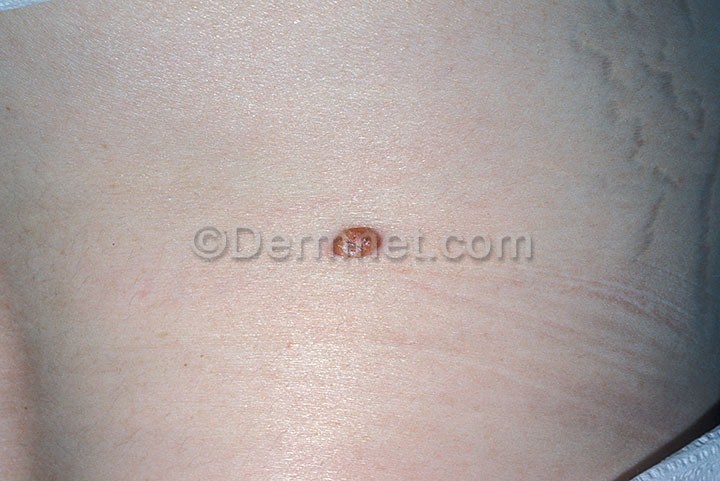
Disease: Systemic Disease